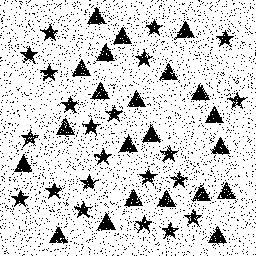
Squares: 0
Triangles: 22
Stars: 22
Total shapes: 44